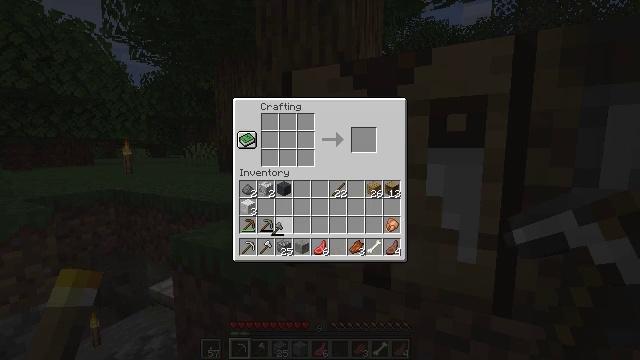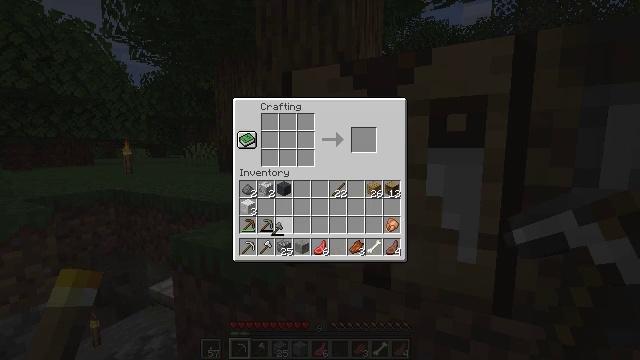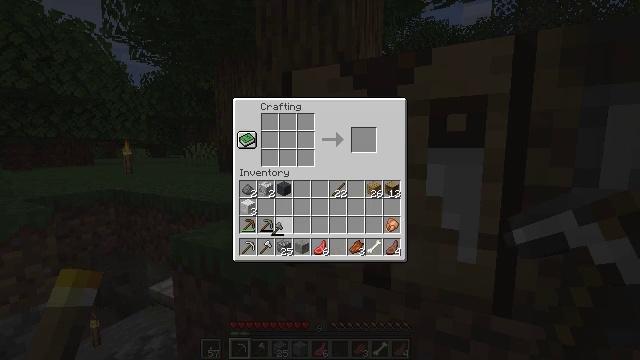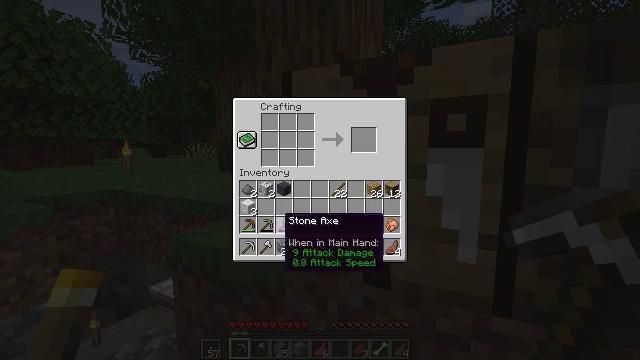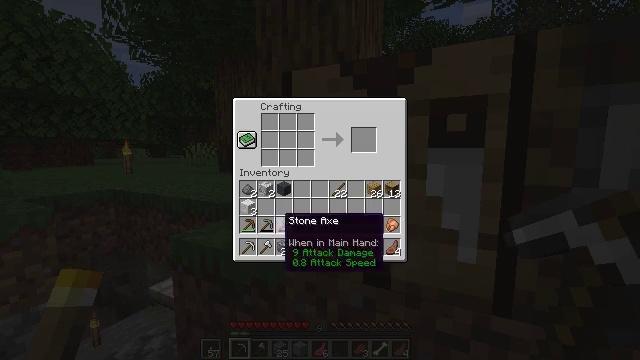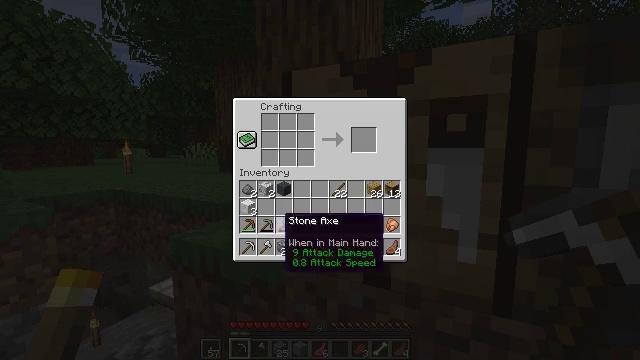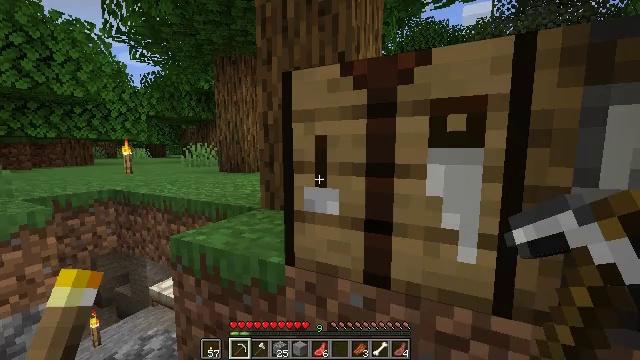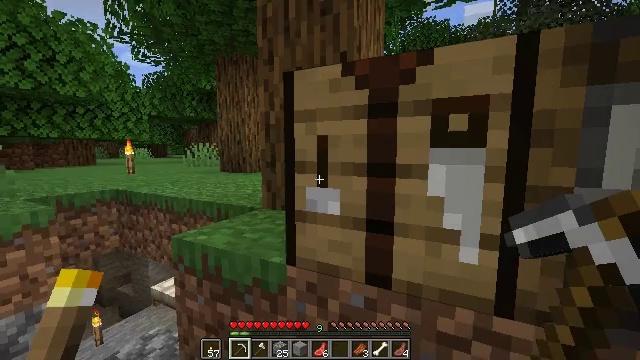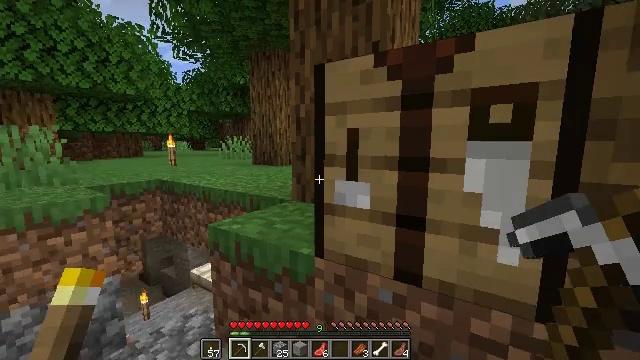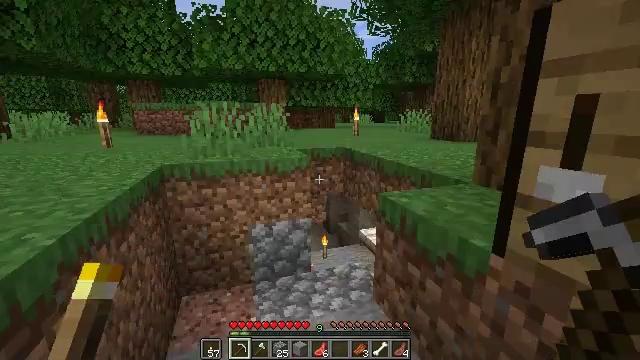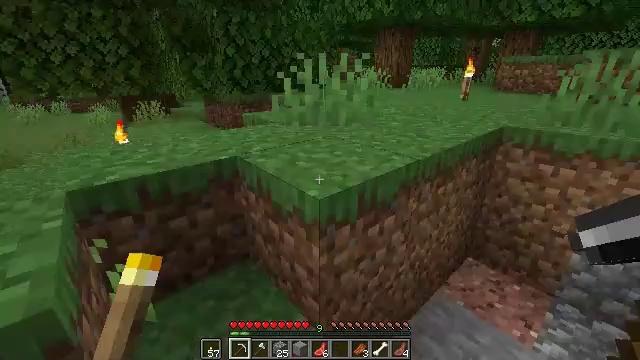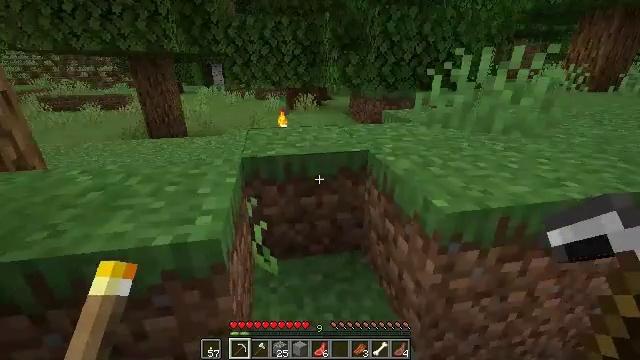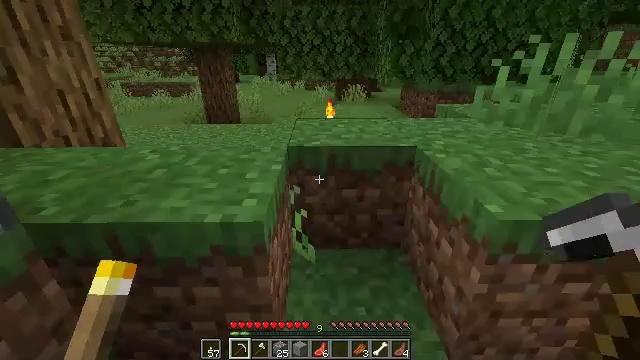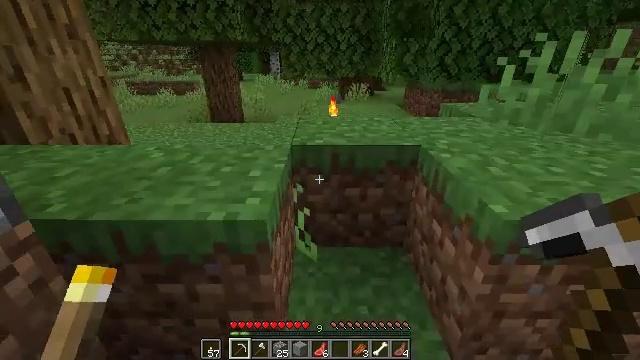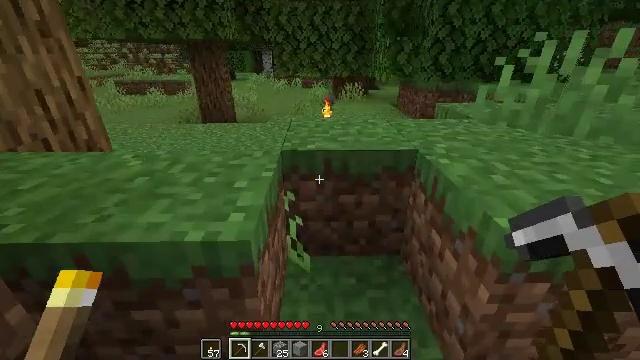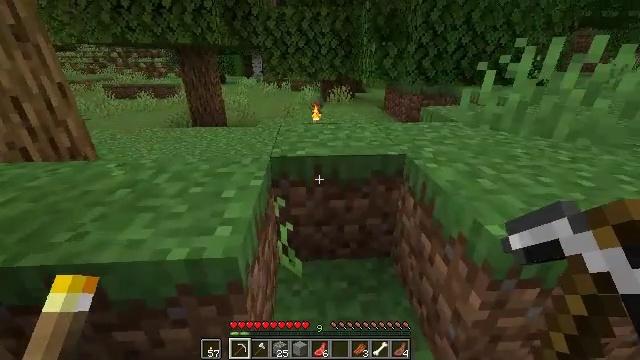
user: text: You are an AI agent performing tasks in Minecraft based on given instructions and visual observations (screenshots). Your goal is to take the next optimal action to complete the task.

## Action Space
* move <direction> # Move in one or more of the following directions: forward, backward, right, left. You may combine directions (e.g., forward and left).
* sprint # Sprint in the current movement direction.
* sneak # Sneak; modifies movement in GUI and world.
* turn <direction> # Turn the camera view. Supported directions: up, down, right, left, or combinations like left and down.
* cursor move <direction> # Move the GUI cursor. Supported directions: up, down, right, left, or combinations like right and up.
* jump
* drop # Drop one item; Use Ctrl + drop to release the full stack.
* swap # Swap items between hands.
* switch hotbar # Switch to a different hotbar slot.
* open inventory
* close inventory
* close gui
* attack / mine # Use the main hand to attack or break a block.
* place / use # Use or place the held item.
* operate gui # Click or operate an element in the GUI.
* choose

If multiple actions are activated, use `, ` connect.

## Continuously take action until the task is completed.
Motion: motion action
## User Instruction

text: Drop a gray wool.
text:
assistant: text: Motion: operate gui
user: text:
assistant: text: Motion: operate gui
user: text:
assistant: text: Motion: no_op
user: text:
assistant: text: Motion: no_op
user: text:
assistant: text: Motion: no_op
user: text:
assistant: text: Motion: no_op
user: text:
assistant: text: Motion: close gui
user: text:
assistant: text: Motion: turn left and down
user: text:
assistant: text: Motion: turn left and down
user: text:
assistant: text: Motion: turn left and down
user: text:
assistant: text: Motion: turn left
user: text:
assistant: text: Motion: turn left and down
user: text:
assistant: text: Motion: no_op
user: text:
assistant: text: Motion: move forward, sprint, turn right
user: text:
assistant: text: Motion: move forward, sprint, turn right
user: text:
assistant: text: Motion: move forward, sprint, turn right
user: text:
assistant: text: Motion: move forward, sprint, turn right
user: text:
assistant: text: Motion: move forward, sprint, turn right and up, jump
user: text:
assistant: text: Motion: move forward, sprint, turn right and up, jump
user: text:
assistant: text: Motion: move forward, sprint, turn right, jump
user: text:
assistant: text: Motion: move forward, sprint, turn right, jump
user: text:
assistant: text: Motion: move forward, sprint, turn right, jump
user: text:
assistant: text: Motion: move forward, sprint, turn right, jump
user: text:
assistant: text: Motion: move forward, sprint, turn right and up
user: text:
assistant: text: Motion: move forward, sprint
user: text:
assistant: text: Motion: move forward, sprint
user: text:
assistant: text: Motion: move forward, sprint
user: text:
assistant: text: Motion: move forward, sprint
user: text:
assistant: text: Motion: move forward, sprint
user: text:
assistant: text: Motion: move forward, sprint